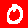
Digit: 0